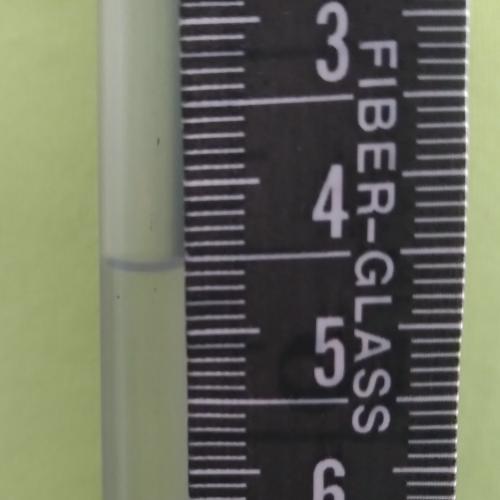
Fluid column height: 4.5 cm